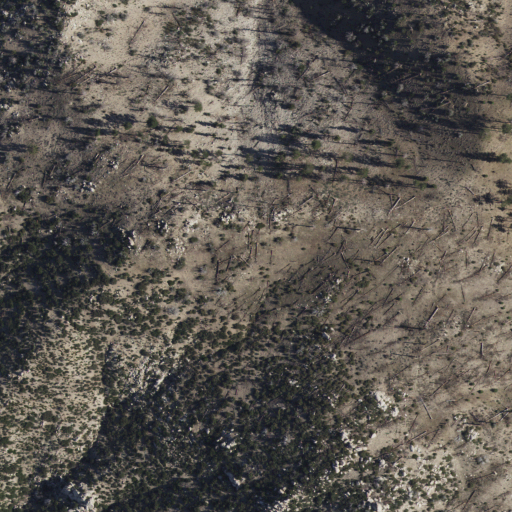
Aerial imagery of mountain in California named Granite Mountain containing shrub and evergreen forest